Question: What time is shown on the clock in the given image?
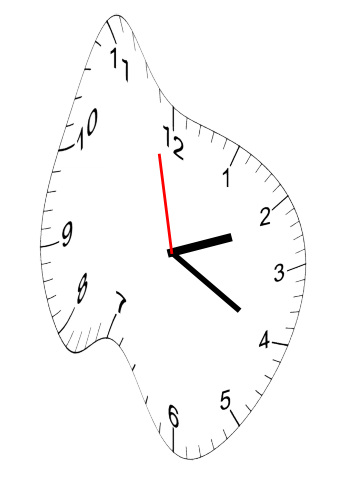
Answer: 02:19:58